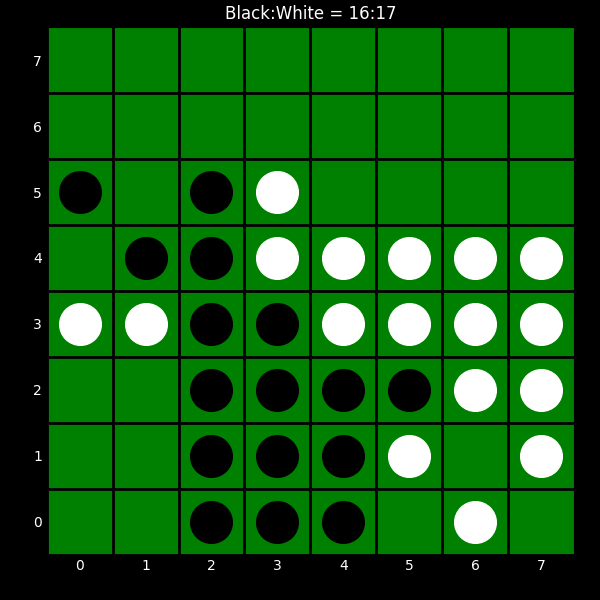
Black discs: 16
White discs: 17